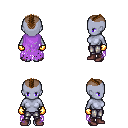
a pixel art fantasy rpg character, female body template, dark elf, purple skin, maroon tattered cape, metal pants, brown short mohawk hairstyle, gold gloves, maroon shoes, four views (front, back, left, right), 2x2 character sprite sheet, small pixel art, hard edges, no anti-aliasing